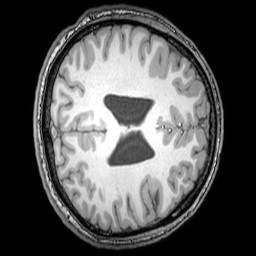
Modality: T1w
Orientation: axial
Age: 25
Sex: male
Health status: healthy
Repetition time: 0.081 s
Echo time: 0.037 s